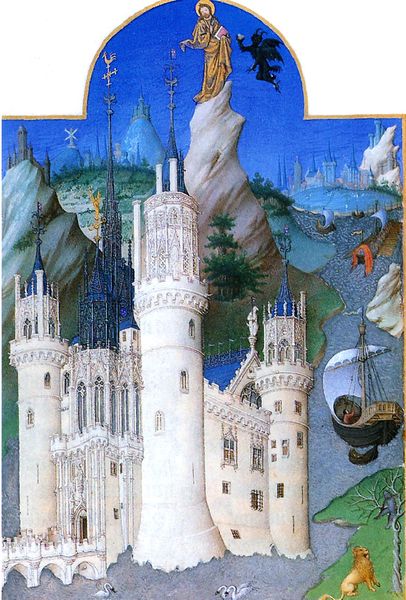
Titel: Les Très riches Heures, Versuchung Christi
Künstler: Gebrüder Limbourg
Institution: Chantilly, Musée Condé
Schlagwörter: baum, berg, blau, felsen, gott, himmel, meer, wasser, weiß, fluss, grün, landschaft, see, stadt, teich, nacht, hund, schloss, wiese, windmühle, fliegen, turm, engel, schiff, segel, berge, burg, türme, jesus, teufel, versuchung, heiliger, löwe, schwäne, christ, buchmalerei, schif, erg, boat, marchen, hott